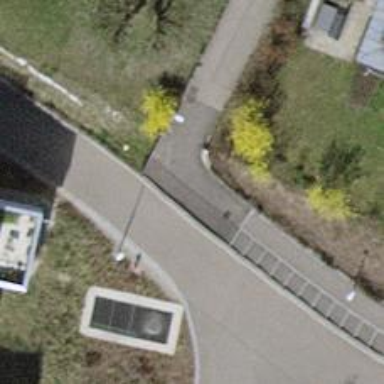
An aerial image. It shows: Asphalt road with steps and ramp.